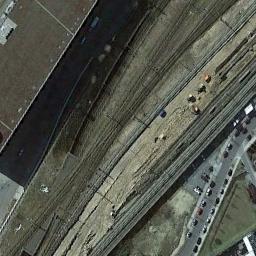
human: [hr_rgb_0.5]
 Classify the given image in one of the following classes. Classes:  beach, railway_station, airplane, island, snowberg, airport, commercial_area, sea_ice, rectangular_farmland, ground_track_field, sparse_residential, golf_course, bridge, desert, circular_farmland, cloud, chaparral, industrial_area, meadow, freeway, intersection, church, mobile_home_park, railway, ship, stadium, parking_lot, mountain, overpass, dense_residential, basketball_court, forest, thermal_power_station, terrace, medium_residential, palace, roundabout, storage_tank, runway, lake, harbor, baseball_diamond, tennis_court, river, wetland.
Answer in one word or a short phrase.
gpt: railway